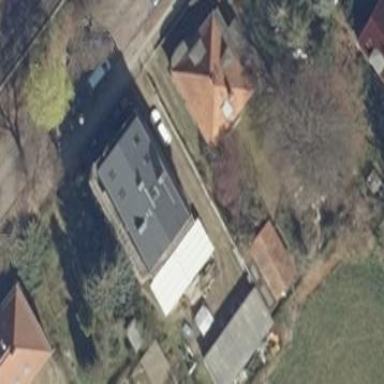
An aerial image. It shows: Detached building with gambrel roof.